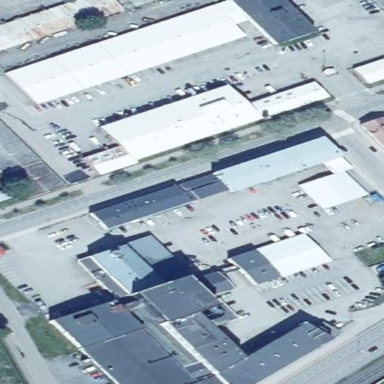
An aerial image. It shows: Industrial building with commercial use.